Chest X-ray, PA view. Patient: 59 years old, sex F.
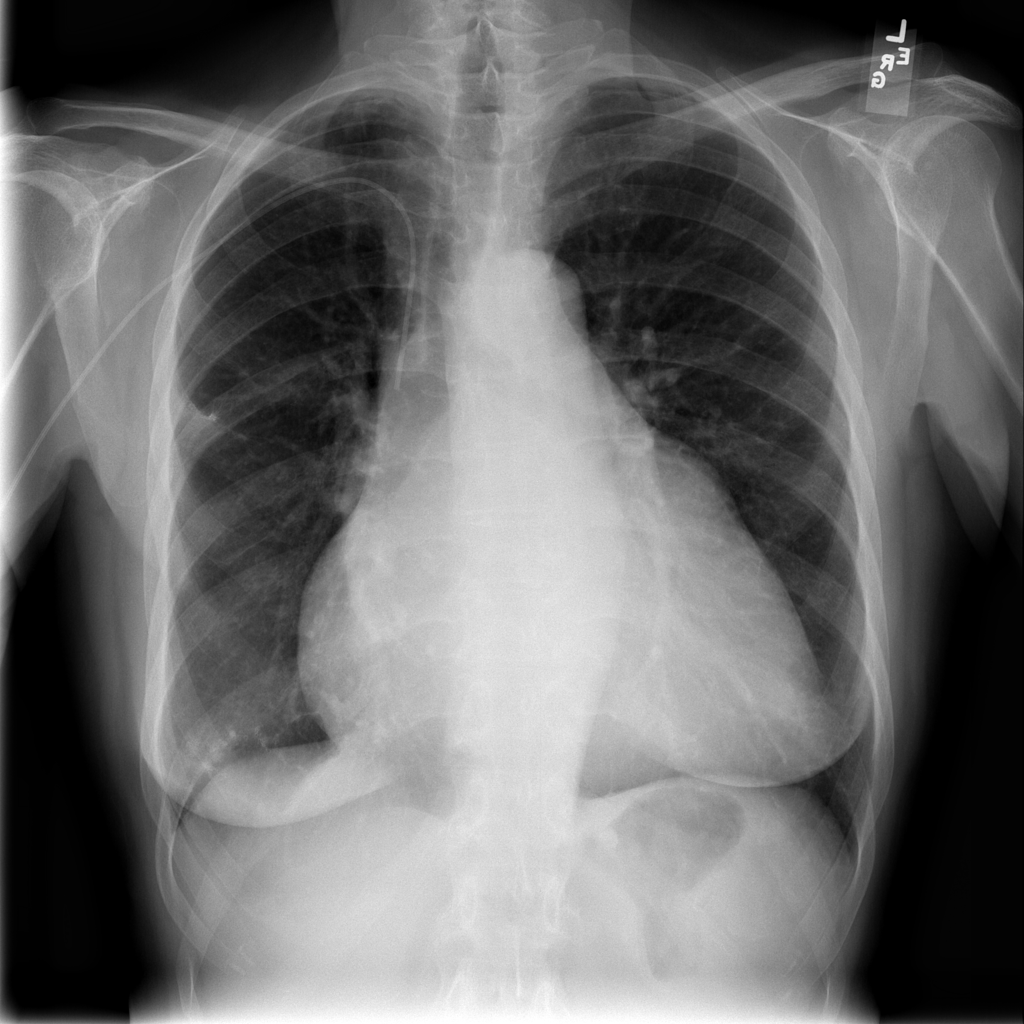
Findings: Effusion